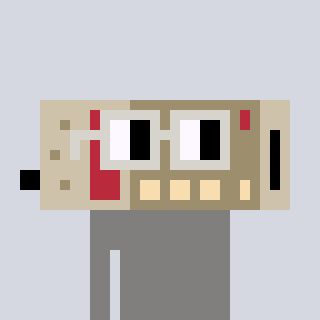
a pixel art character with square light gray glasses, a cordless phone-shaped head and a bluegrey-colored body on a cool background